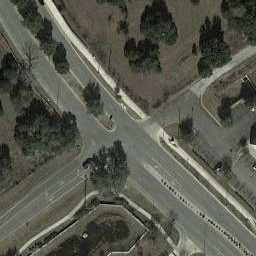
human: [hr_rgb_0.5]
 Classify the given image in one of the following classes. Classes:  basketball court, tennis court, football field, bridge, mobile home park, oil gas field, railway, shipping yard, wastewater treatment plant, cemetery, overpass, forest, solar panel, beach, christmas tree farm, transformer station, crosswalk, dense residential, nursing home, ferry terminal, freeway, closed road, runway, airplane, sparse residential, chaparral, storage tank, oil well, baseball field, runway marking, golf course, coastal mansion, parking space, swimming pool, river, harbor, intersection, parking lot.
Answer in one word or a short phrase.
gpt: intersection